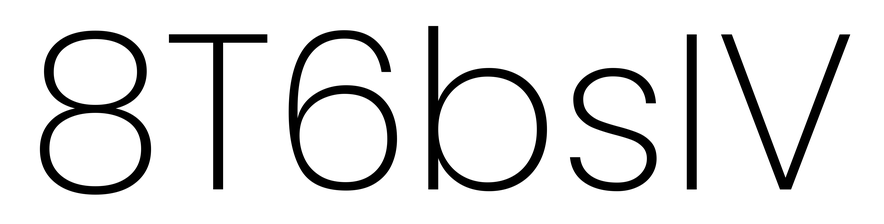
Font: Poppins-ExtraLight